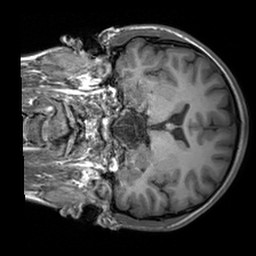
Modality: T1w
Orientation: coronal
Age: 19
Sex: female
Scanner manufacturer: siemens
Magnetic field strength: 3 T
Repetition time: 1.6 s
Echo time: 0.00236 s